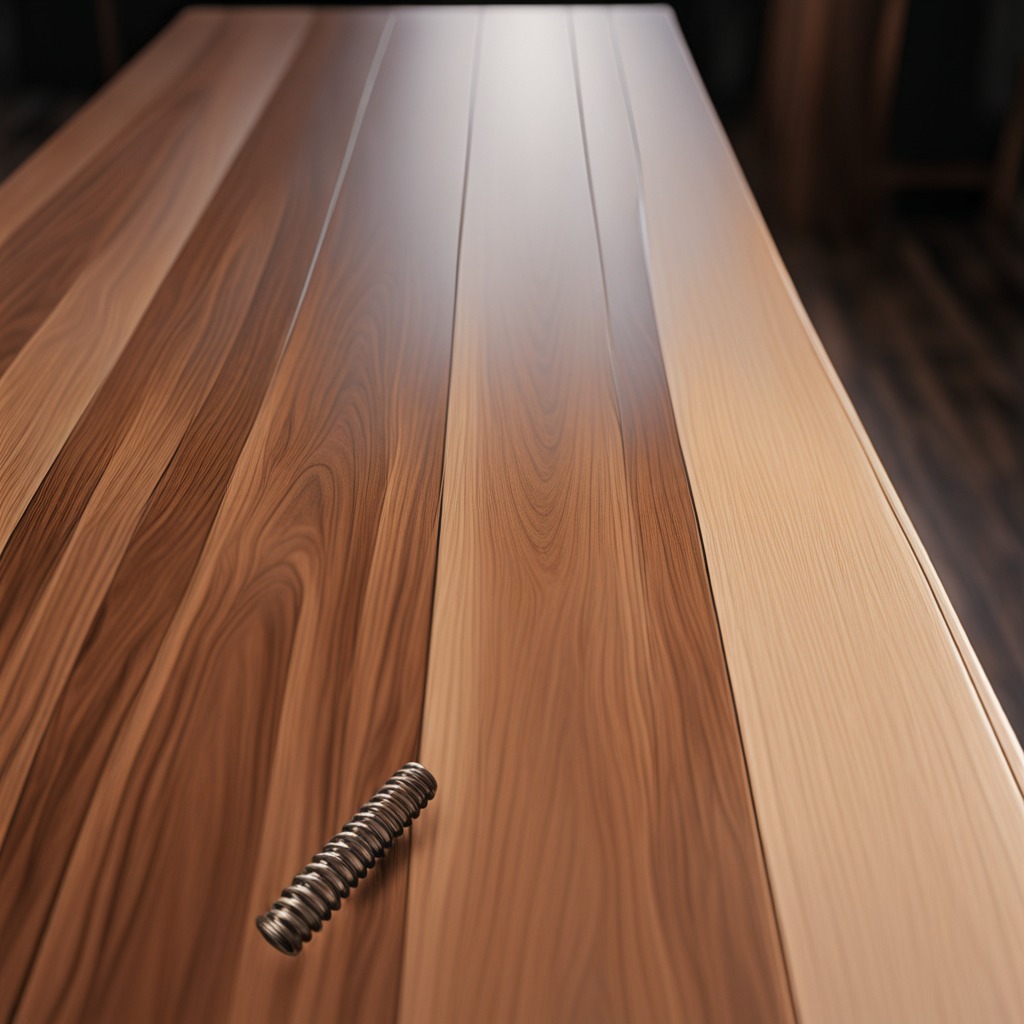
A coiled metal spring is lying on the wooden table.